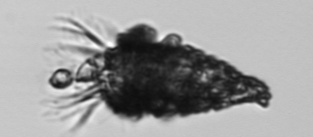
Label: Tintinnopsis